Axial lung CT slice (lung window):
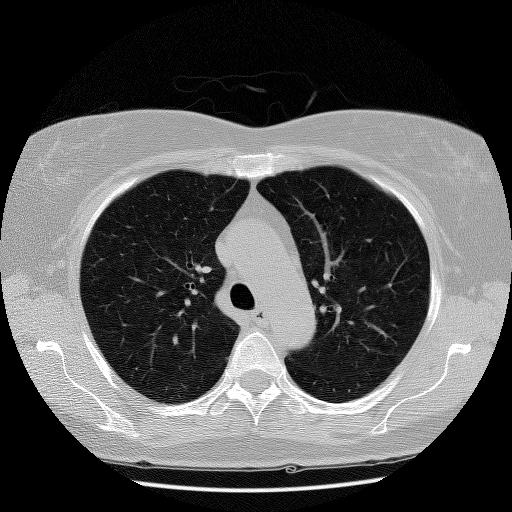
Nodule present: no